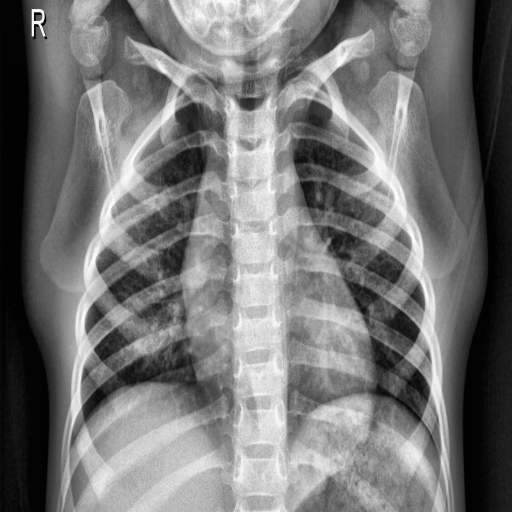
Finding: NORMAL